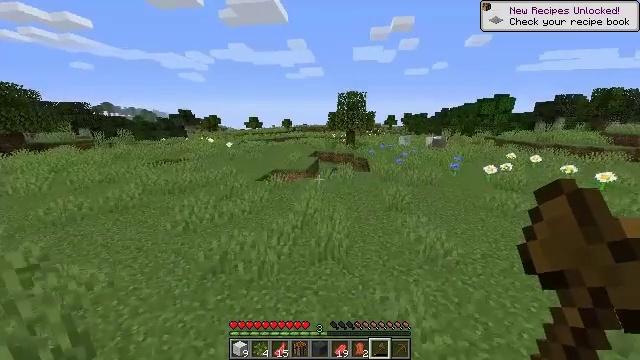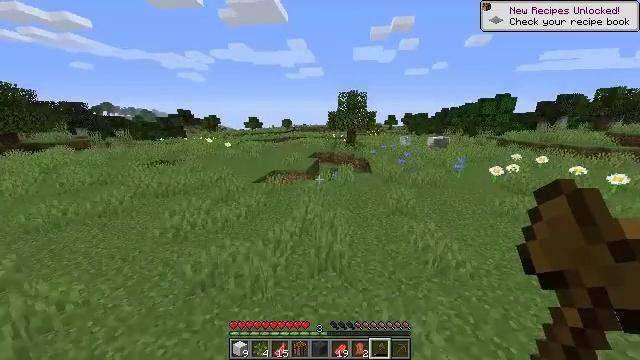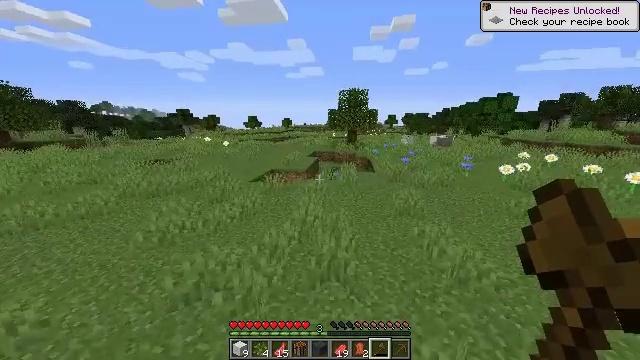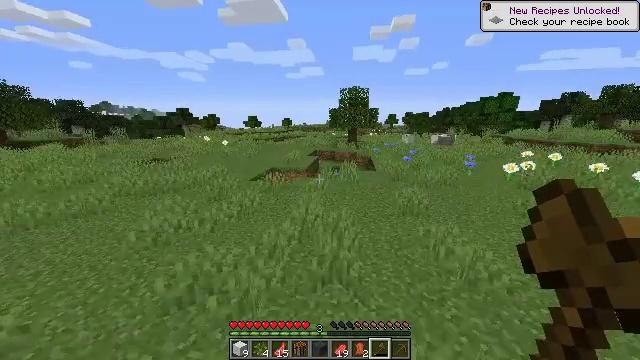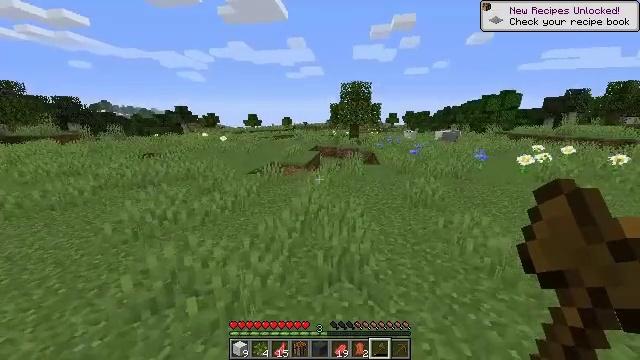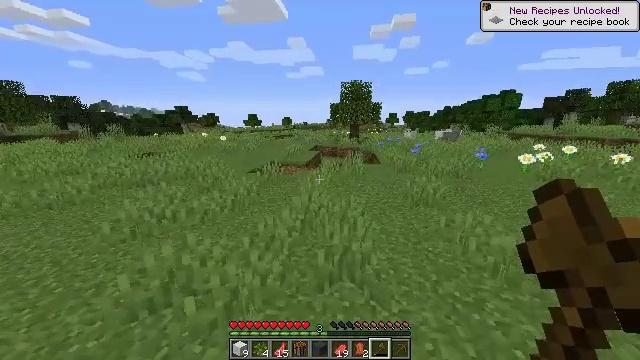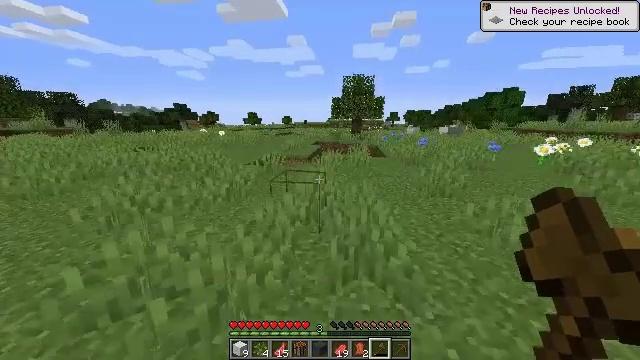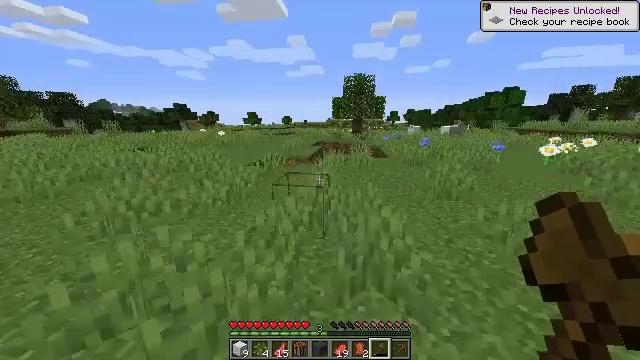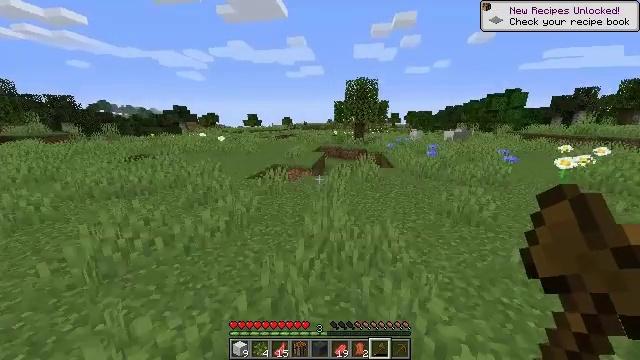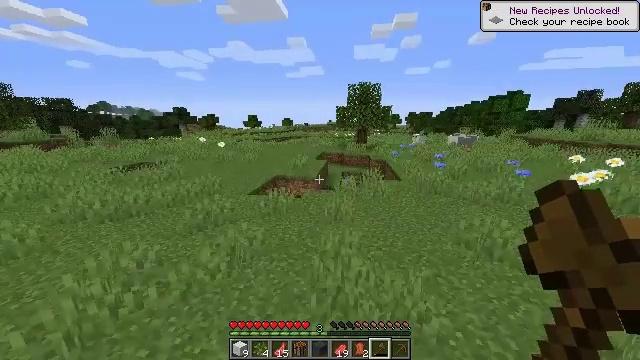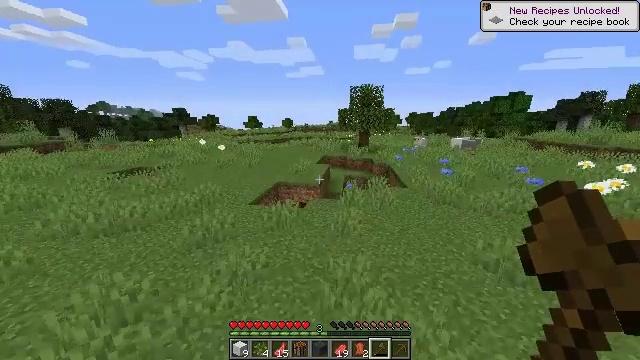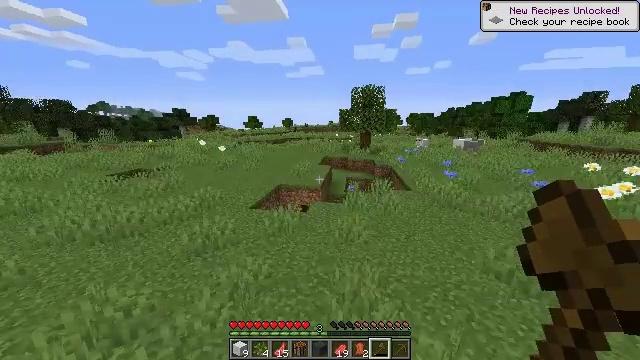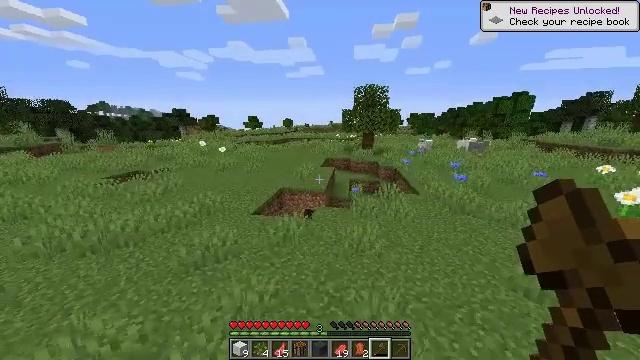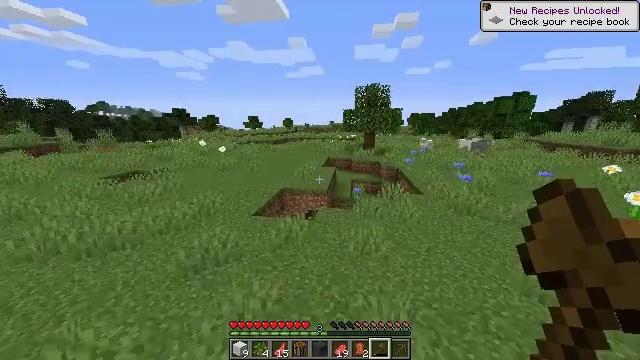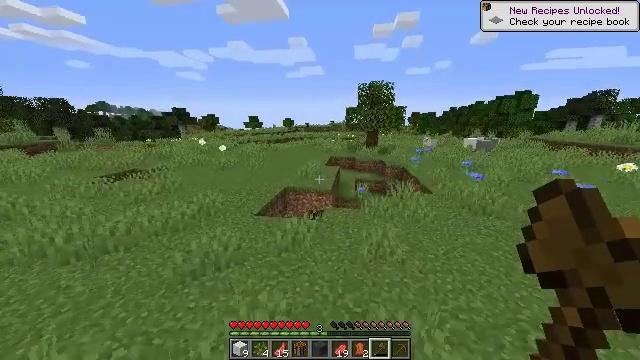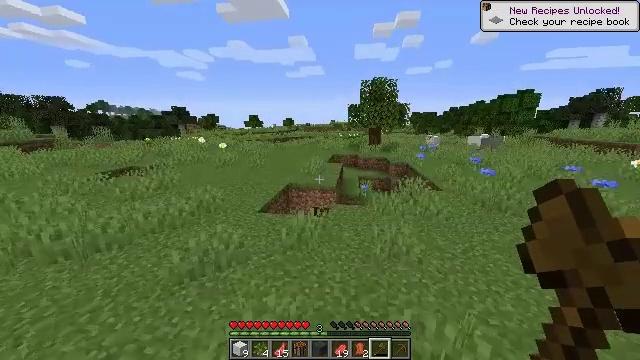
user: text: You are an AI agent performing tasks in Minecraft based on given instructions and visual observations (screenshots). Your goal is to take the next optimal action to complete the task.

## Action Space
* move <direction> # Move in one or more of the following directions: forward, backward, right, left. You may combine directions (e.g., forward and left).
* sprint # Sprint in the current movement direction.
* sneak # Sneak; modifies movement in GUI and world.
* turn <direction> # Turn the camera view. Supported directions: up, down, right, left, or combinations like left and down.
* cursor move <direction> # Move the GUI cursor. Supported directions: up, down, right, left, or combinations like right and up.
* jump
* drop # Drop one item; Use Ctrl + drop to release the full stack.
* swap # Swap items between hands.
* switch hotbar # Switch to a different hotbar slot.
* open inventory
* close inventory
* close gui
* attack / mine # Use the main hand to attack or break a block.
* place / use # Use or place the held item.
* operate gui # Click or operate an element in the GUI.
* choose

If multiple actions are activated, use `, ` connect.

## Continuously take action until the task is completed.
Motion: motion action
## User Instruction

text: Break the brewing stand to collect it.
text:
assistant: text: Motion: move forward and move left, jump
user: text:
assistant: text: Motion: move forward and move left, jump
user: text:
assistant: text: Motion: move forward and move left, jump
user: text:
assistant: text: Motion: move forward and move left, jump
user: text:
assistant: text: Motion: move forward and move left, jump
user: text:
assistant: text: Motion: move forward and move left, jump
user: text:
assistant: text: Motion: move forward and move left, jump
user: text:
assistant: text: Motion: move forward and move left, jump
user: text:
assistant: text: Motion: move forward and move left, jump
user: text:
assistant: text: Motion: move forward and move left, jump
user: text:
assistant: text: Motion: move forward and move left, jump
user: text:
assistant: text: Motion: move forward and move left, jump
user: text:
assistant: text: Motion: move forward and move left, jump
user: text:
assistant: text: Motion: move forward and move left, jump
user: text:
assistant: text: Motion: move forward and move left, jump
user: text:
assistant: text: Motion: move forward and move left, jump
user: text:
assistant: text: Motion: move forward and move left, jump
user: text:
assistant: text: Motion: move forward and move left, jump
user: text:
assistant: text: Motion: move forward and move left, jump
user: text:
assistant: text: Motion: move forward and move left, jump
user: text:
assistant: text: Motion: move forward and move left, jump
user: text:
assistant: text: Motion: move forward and move left, jump
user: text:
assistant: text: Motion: move forward and move left, jump
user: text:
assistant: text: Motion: move forward, jump
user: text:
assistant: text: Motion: move forward, jump
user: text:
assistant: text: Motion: move forward, jump
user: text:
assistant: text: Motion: move forward, jump
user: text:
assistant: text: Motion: move forward, jump
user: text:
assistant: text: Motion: move forward, jump
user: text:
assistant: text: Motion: move forward, jump